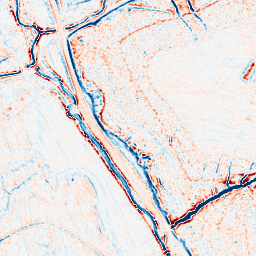
Category: edge_preserving
Decomposition family: bilateral
Decomposition parameters: d: 9
sigma_color: 25
sigma_space: 75
Upsampling method: bicubic
Upsampling parameters: scale: 2
Upsampling scale: 2